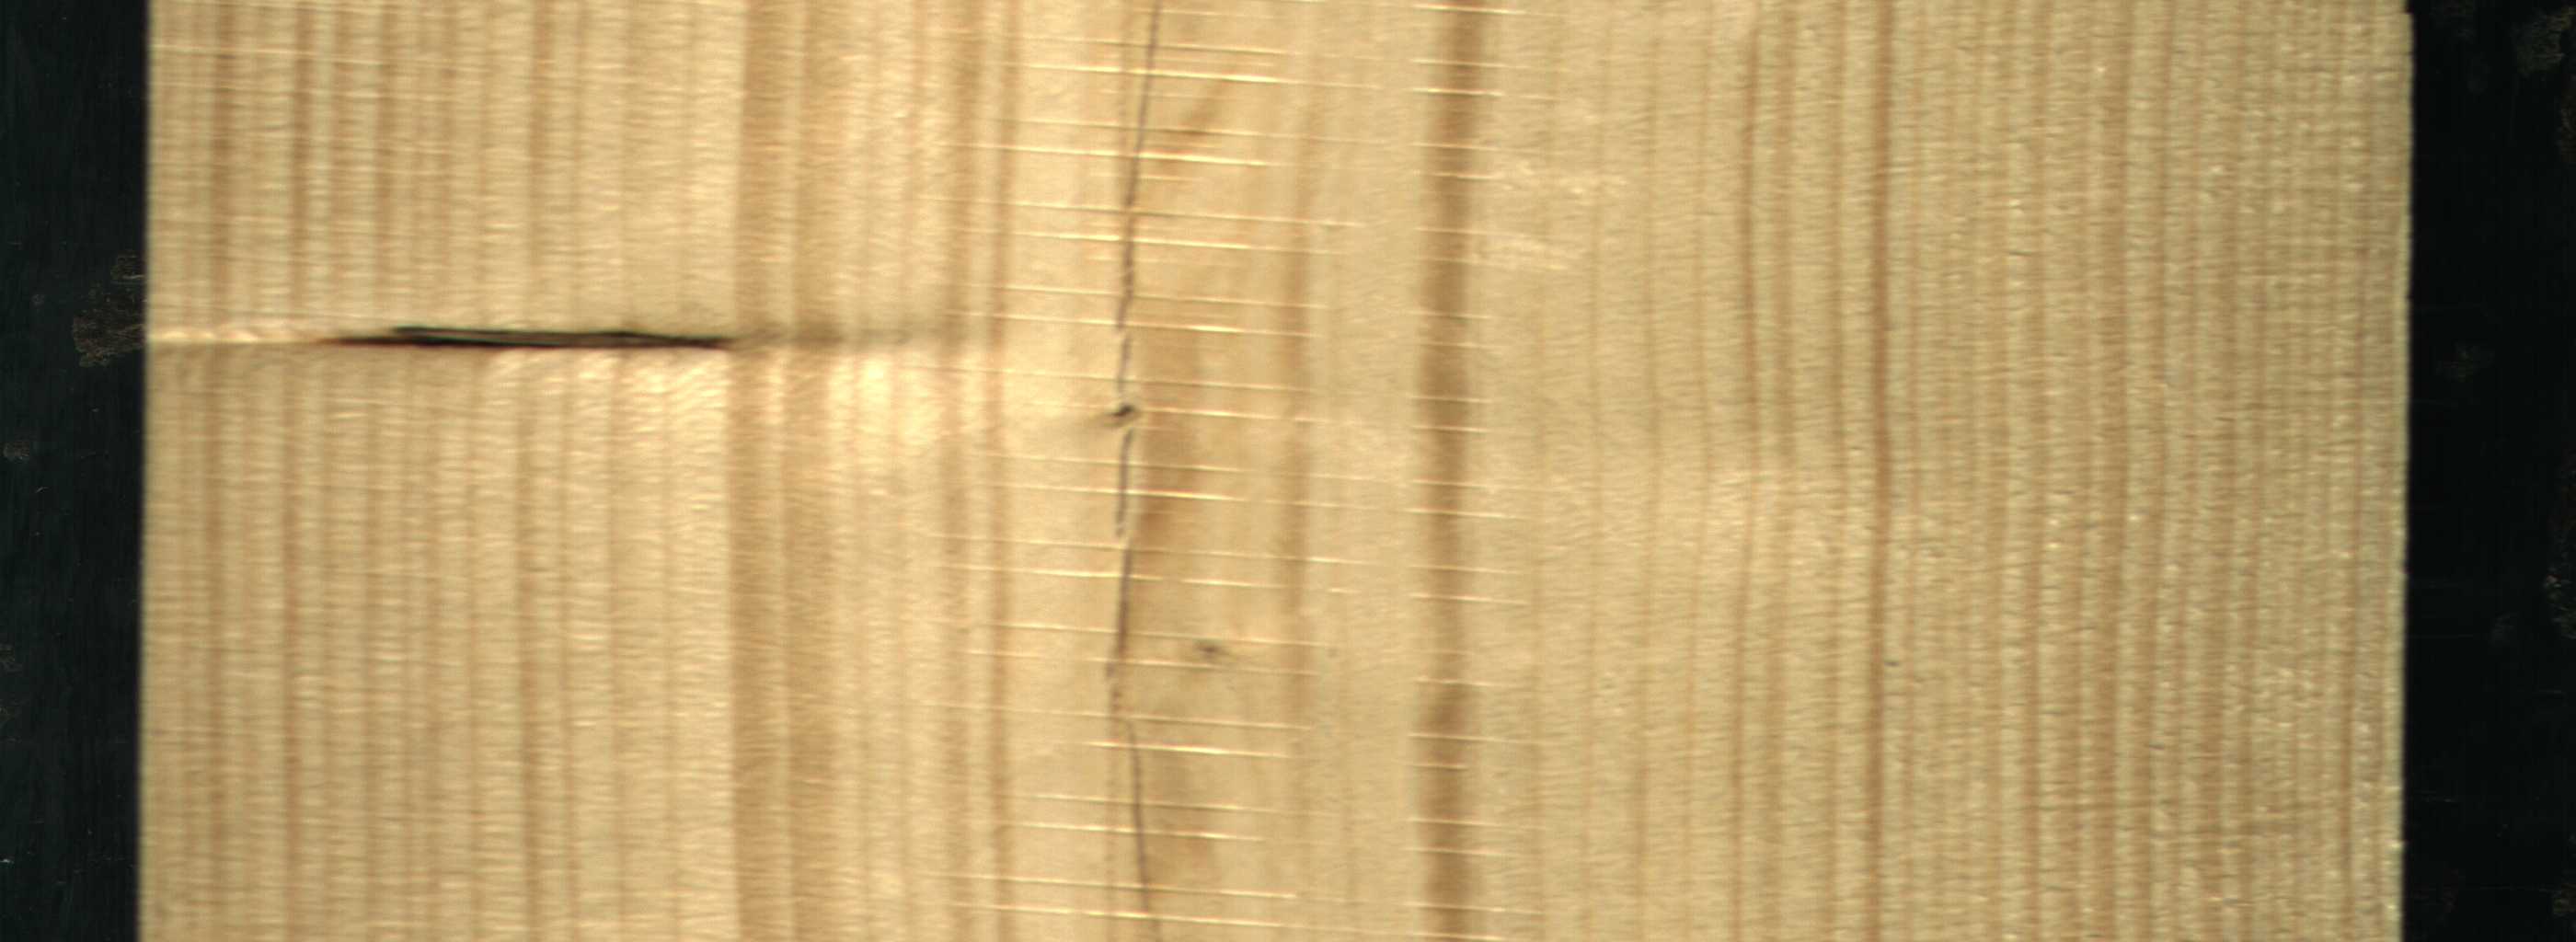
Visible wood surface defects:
Quartzity
Quartzity
Crack
Dead_Knot